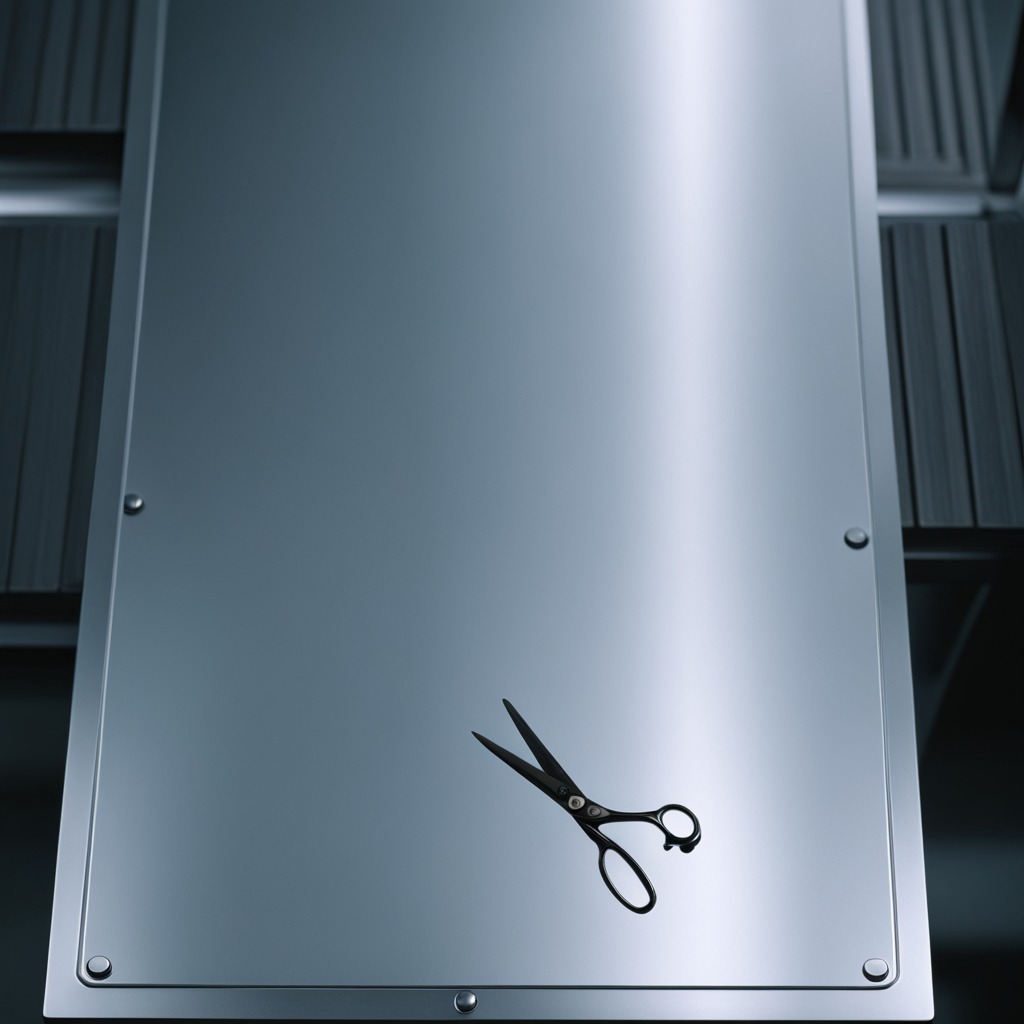
A scissor is lying on a metal table in a machine shop under fluorescent lights.